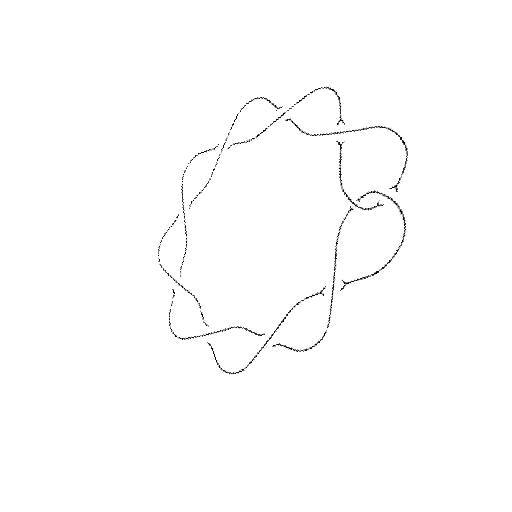
Crossing number: 10